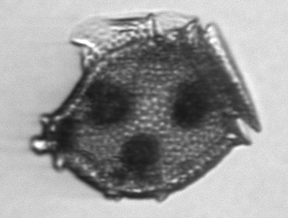
Label: Dinophysis_norvegica